Interaction volume radius: 10 \u00c5
Interaction volume height: 15 \u00c5
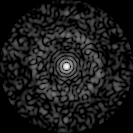
Disorder parameter: 0.8094